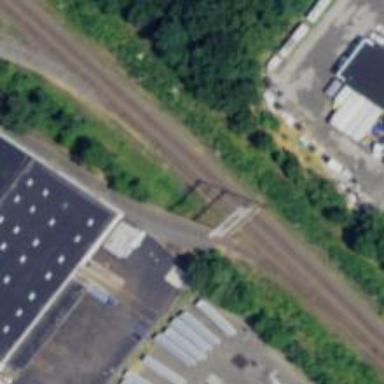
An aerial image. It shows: Rail spur service.